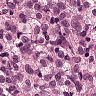
Metastatic tissue present: yes